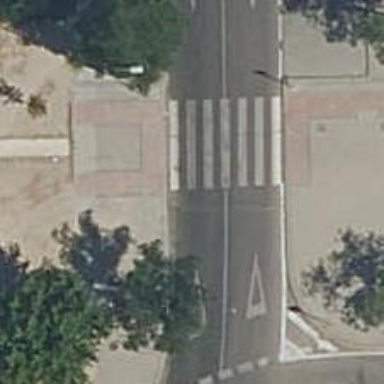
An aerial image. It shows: Zebra crossing on the road.